Aerial crown-view tile of a tropical tree (Barro Colorado Island, Panama), acquired 20250616:
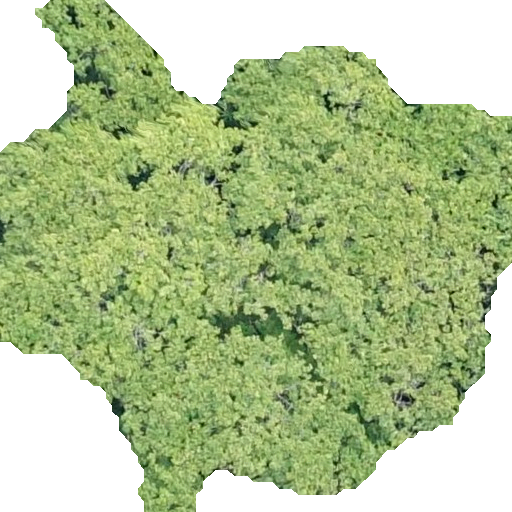
Species: Apeiba membranacea
GBIF accepted scientific name: Apeiba membranacea
Crown area: 281.192 m²